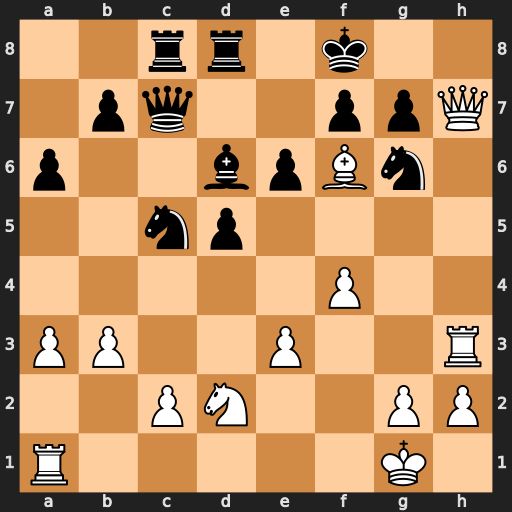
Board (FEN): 2rr1k2/1pq2ppQ/p2bpBn1/2np4/5P2/PP2P2R/2PN2PP/R5K1
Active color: w
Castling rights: -
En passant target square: -
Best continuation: Qh8+ Nxh8 Rxh8#